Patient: sex F, age 58
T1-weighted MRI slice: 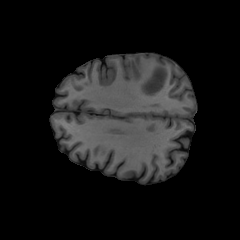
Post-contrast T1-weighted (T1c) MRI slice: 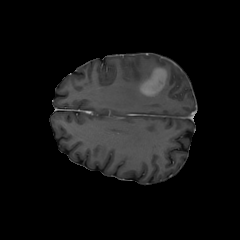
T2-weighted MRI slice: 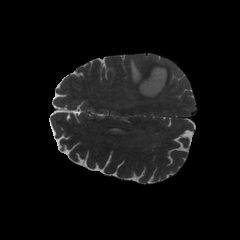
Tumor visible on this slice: yes
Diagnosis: Glioblastoma, IDH-wildtype
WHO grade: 4